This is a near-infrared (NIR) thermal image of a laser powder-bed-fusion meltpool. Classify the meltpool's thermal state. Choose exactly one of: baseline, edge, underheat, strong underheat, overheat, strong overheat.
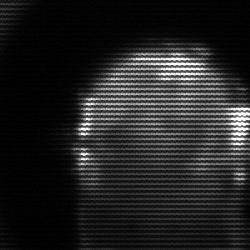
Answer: baseline